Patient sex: F
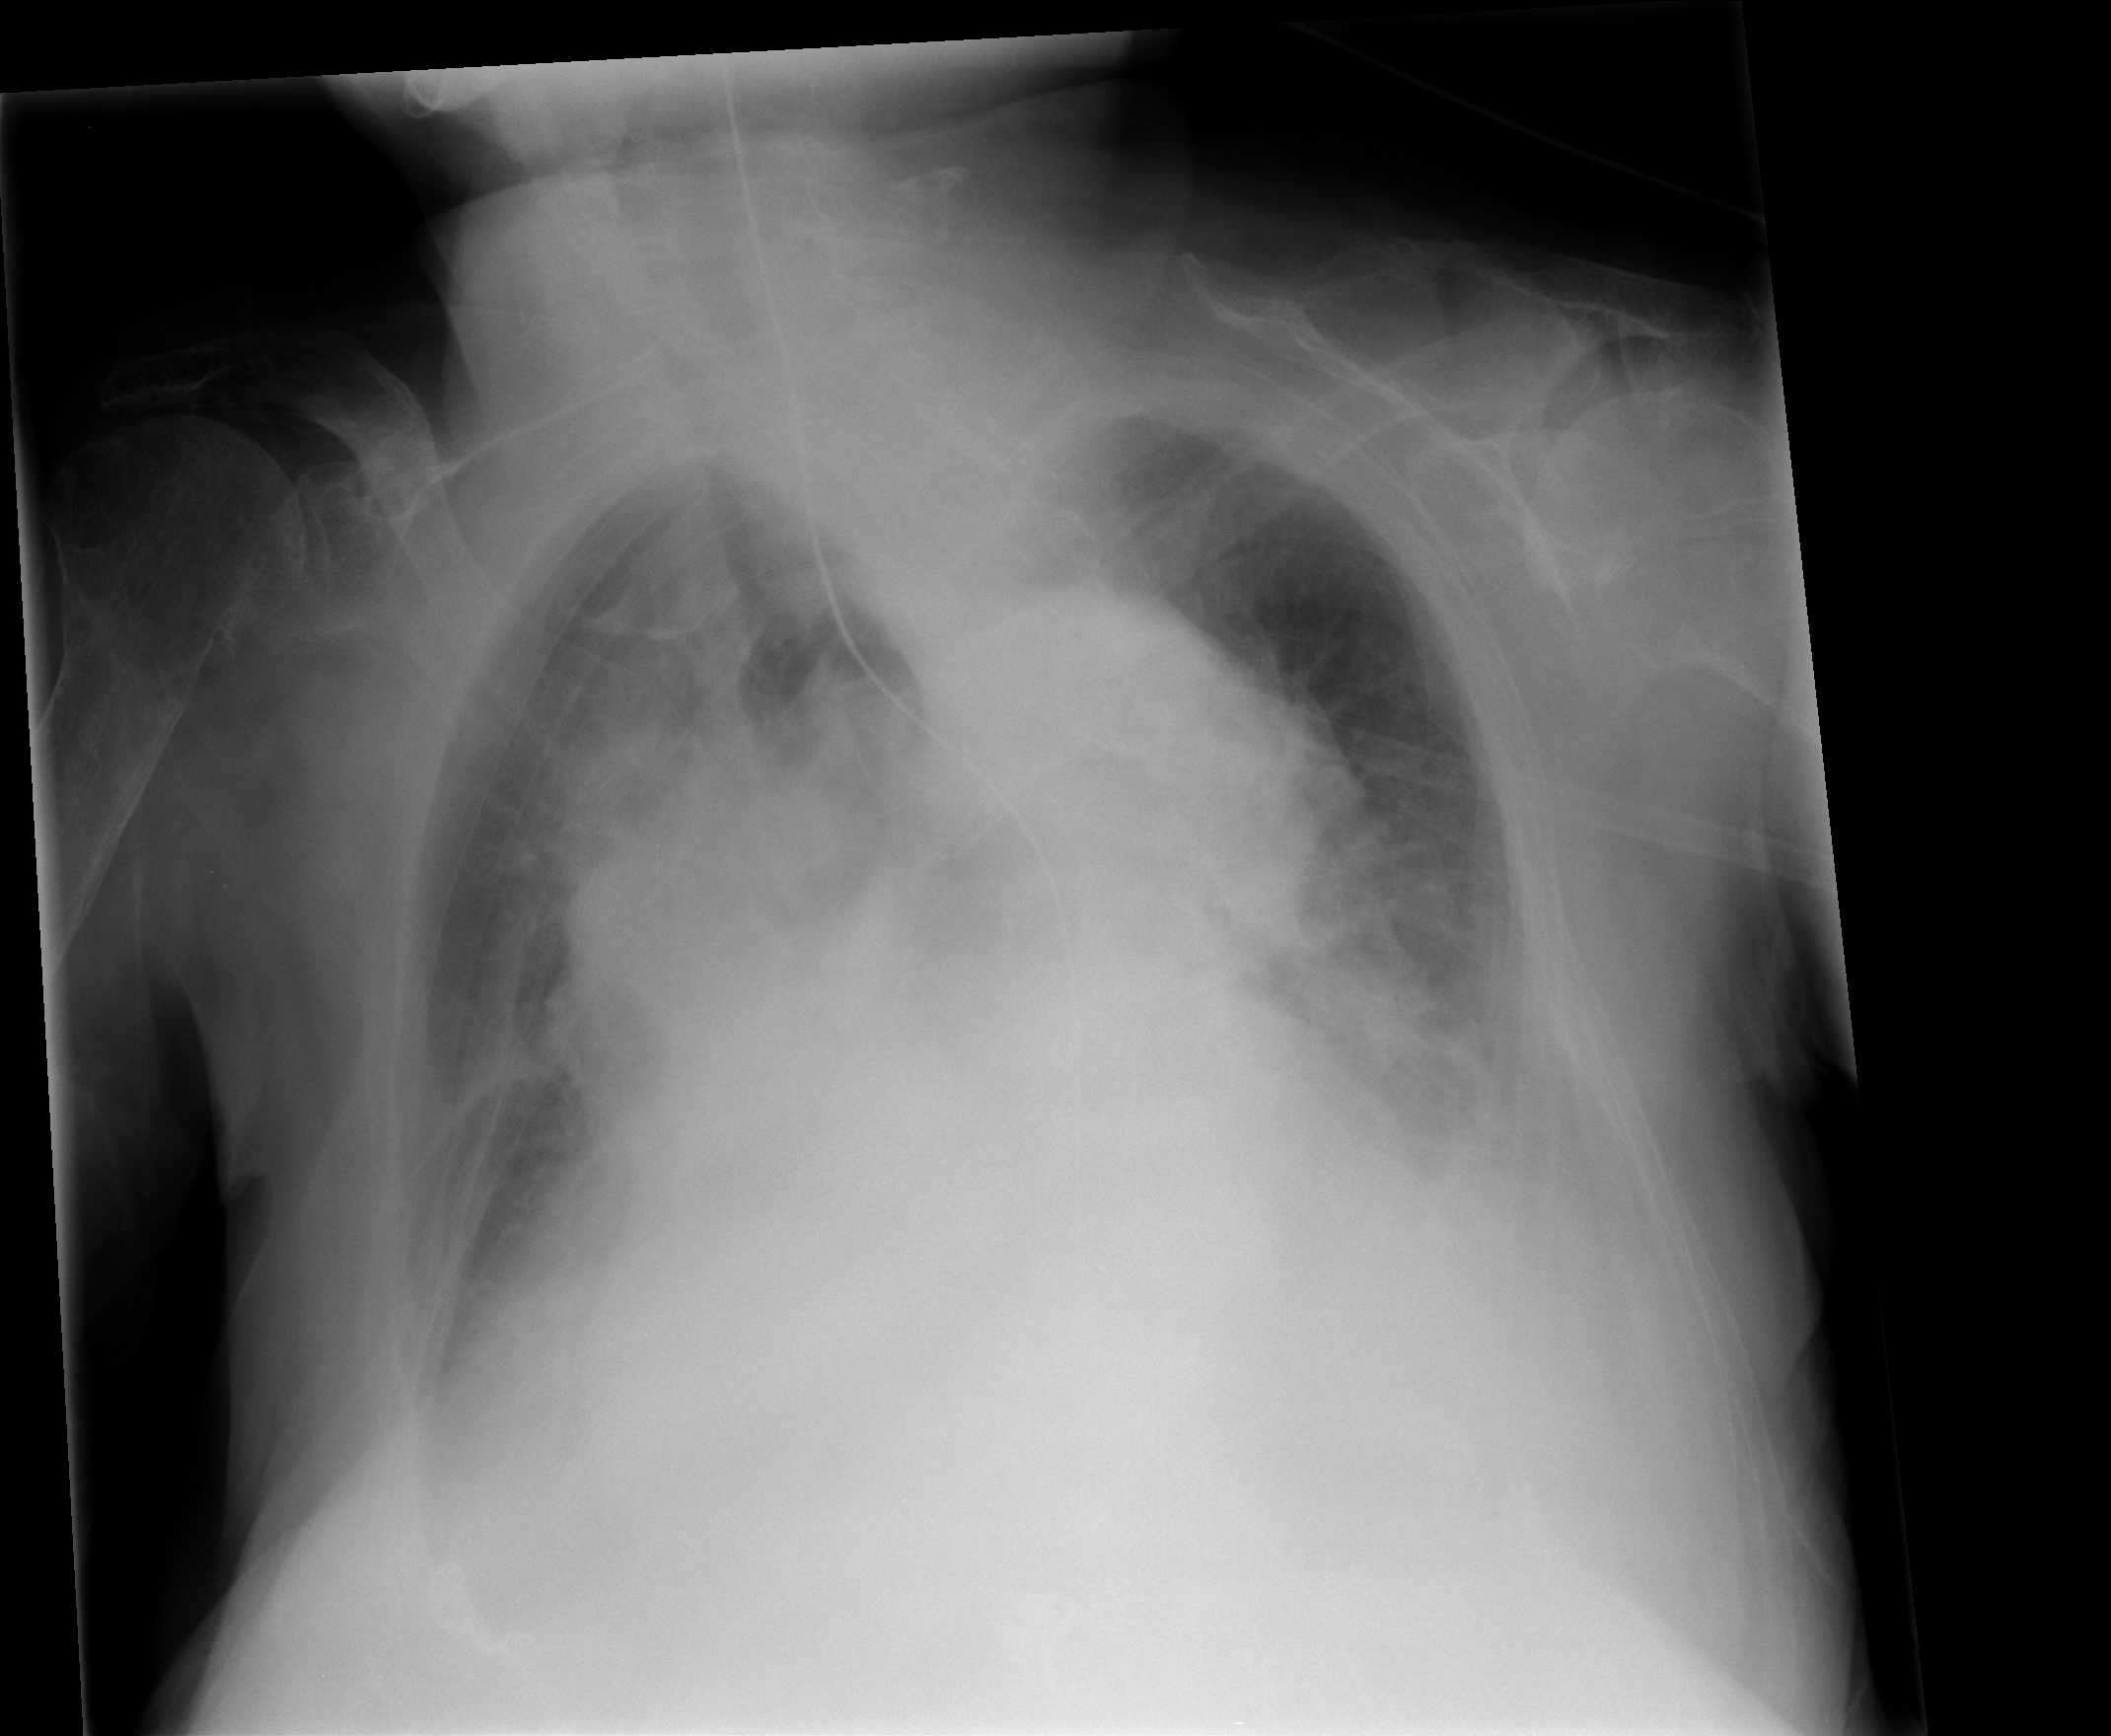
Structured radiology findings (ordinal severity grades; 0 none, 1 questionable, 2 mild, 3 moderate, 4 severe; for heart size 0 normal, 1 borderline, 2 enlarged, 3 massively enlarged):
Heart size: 3
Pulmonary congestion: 2
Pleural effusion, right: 2
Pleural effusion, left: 3
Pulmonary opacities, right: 0
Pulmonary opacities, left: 0
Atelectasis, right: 1
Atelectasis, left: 2